Field crop: maize
Growth stage: 2
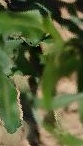
Species: maize